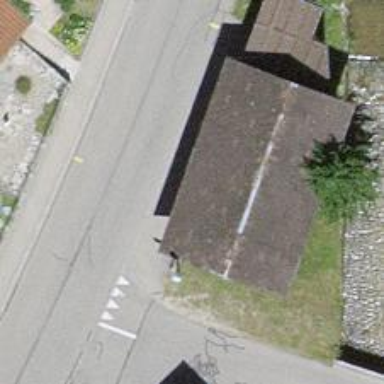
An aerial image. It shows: Post box is visible.